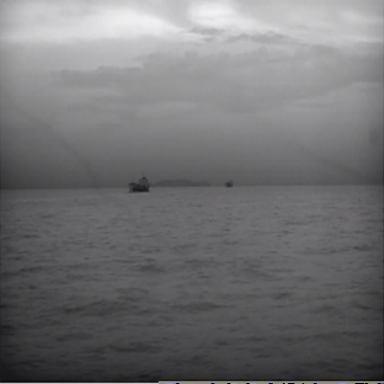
There are two liners in the infrared image.